Question: Count the number of objects in the diagram.
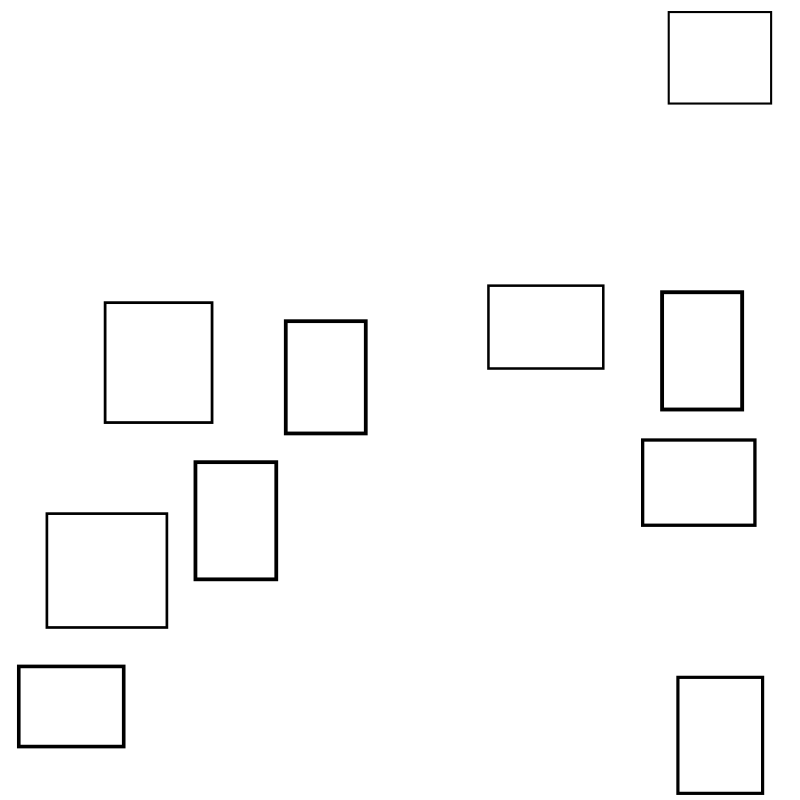
Answer: 10